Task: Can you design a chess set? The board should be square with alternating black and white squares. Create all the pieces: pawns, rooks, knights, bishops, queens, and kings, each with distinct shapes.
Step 1275:
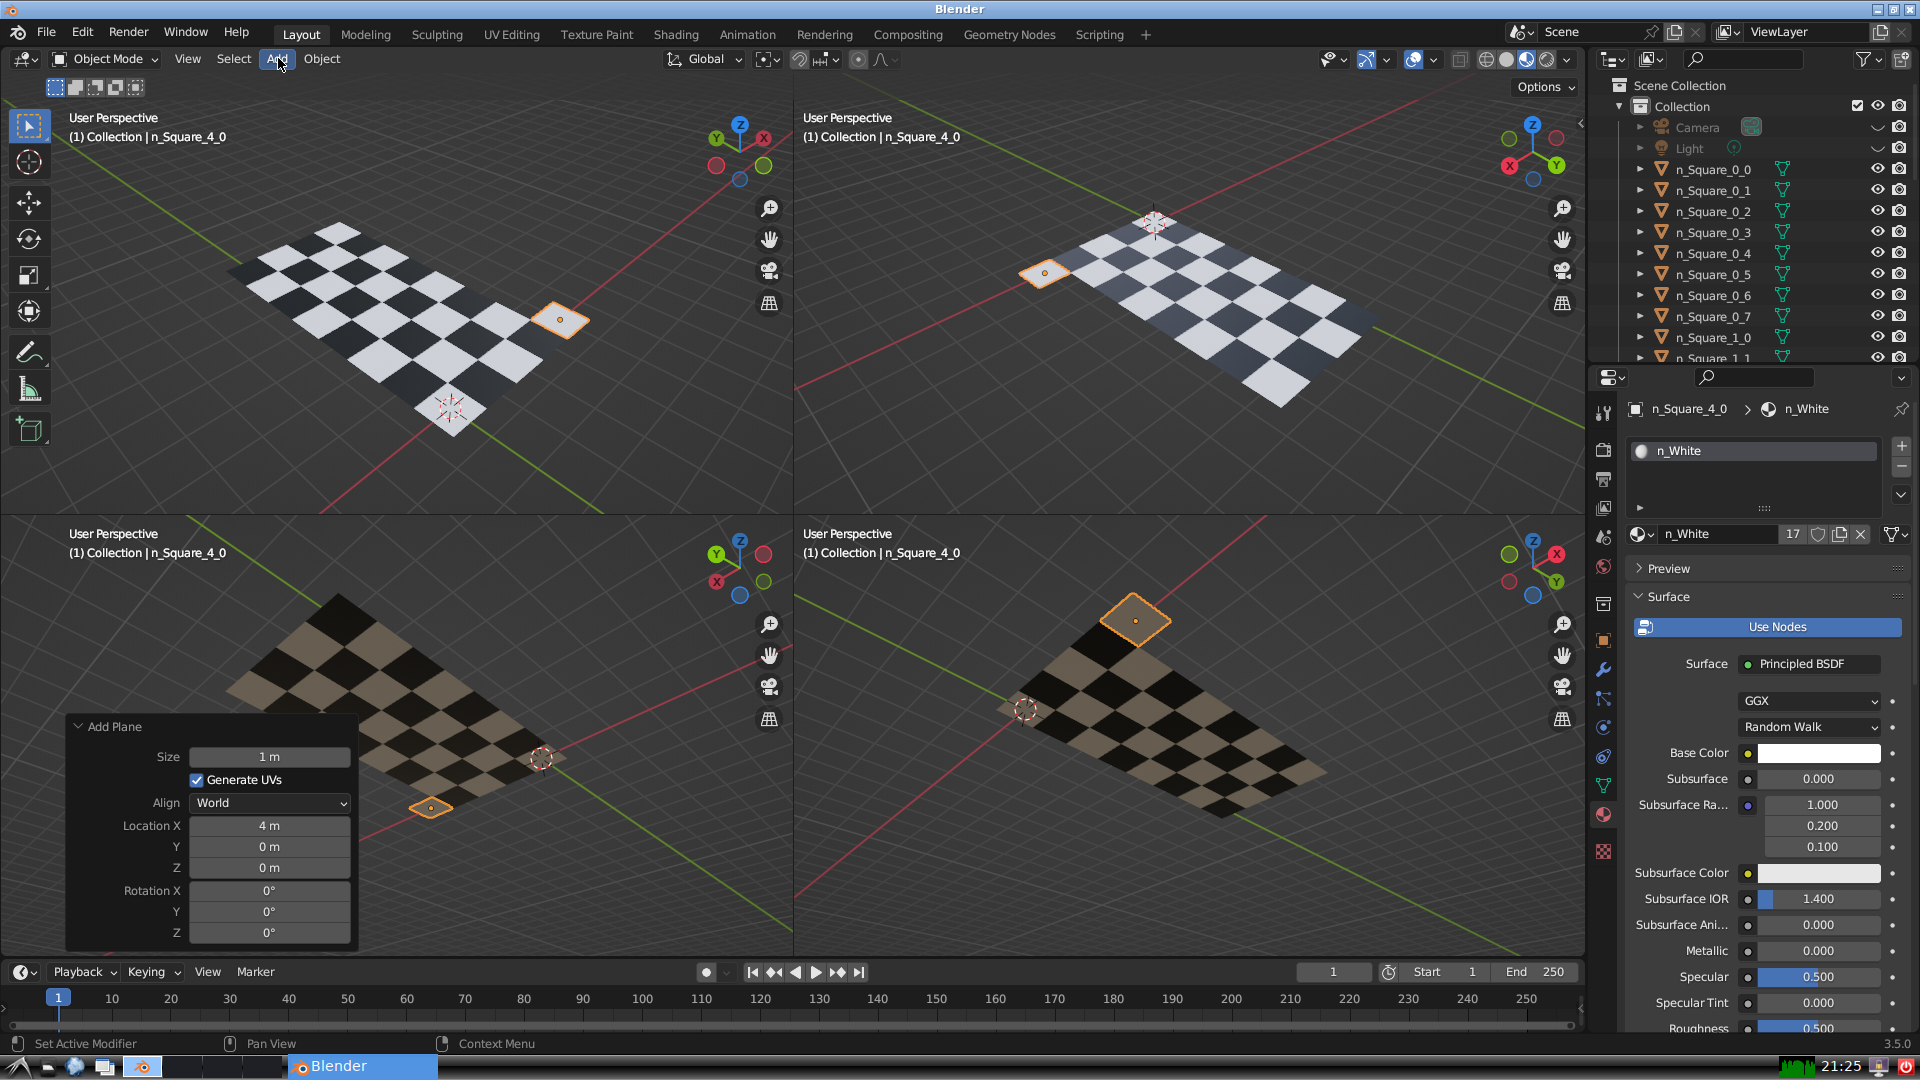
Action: click: no